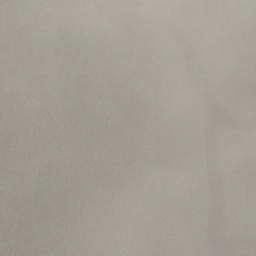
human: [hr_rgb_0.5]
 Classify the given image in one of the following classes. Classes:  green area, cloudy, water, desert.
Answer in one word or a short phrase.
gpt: cloudy